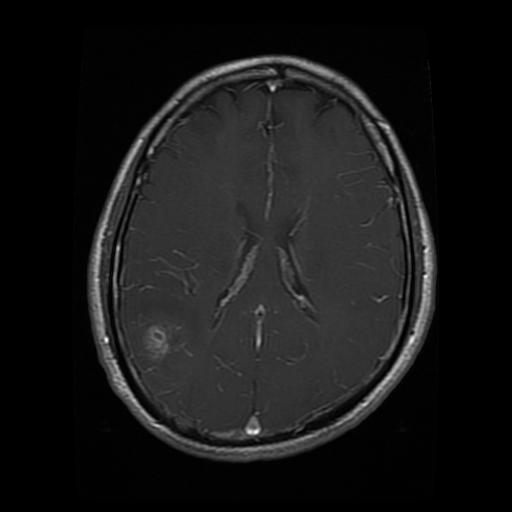
Label: glioma